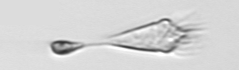
Label: Paratontonia_gracillima